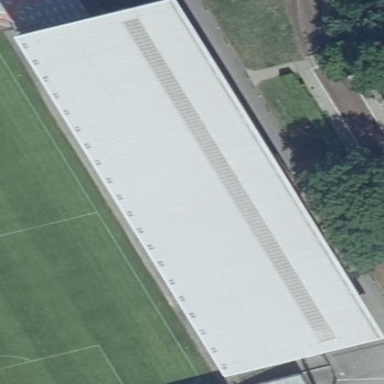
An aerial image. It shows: Grandstand building with skillion metal roof.